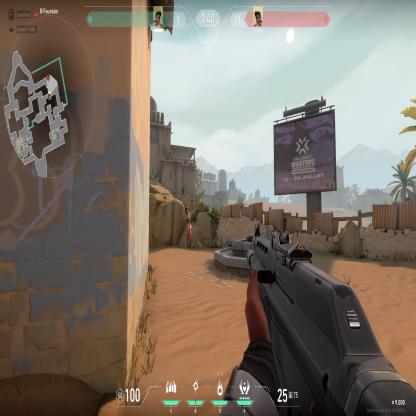
Label: enemy